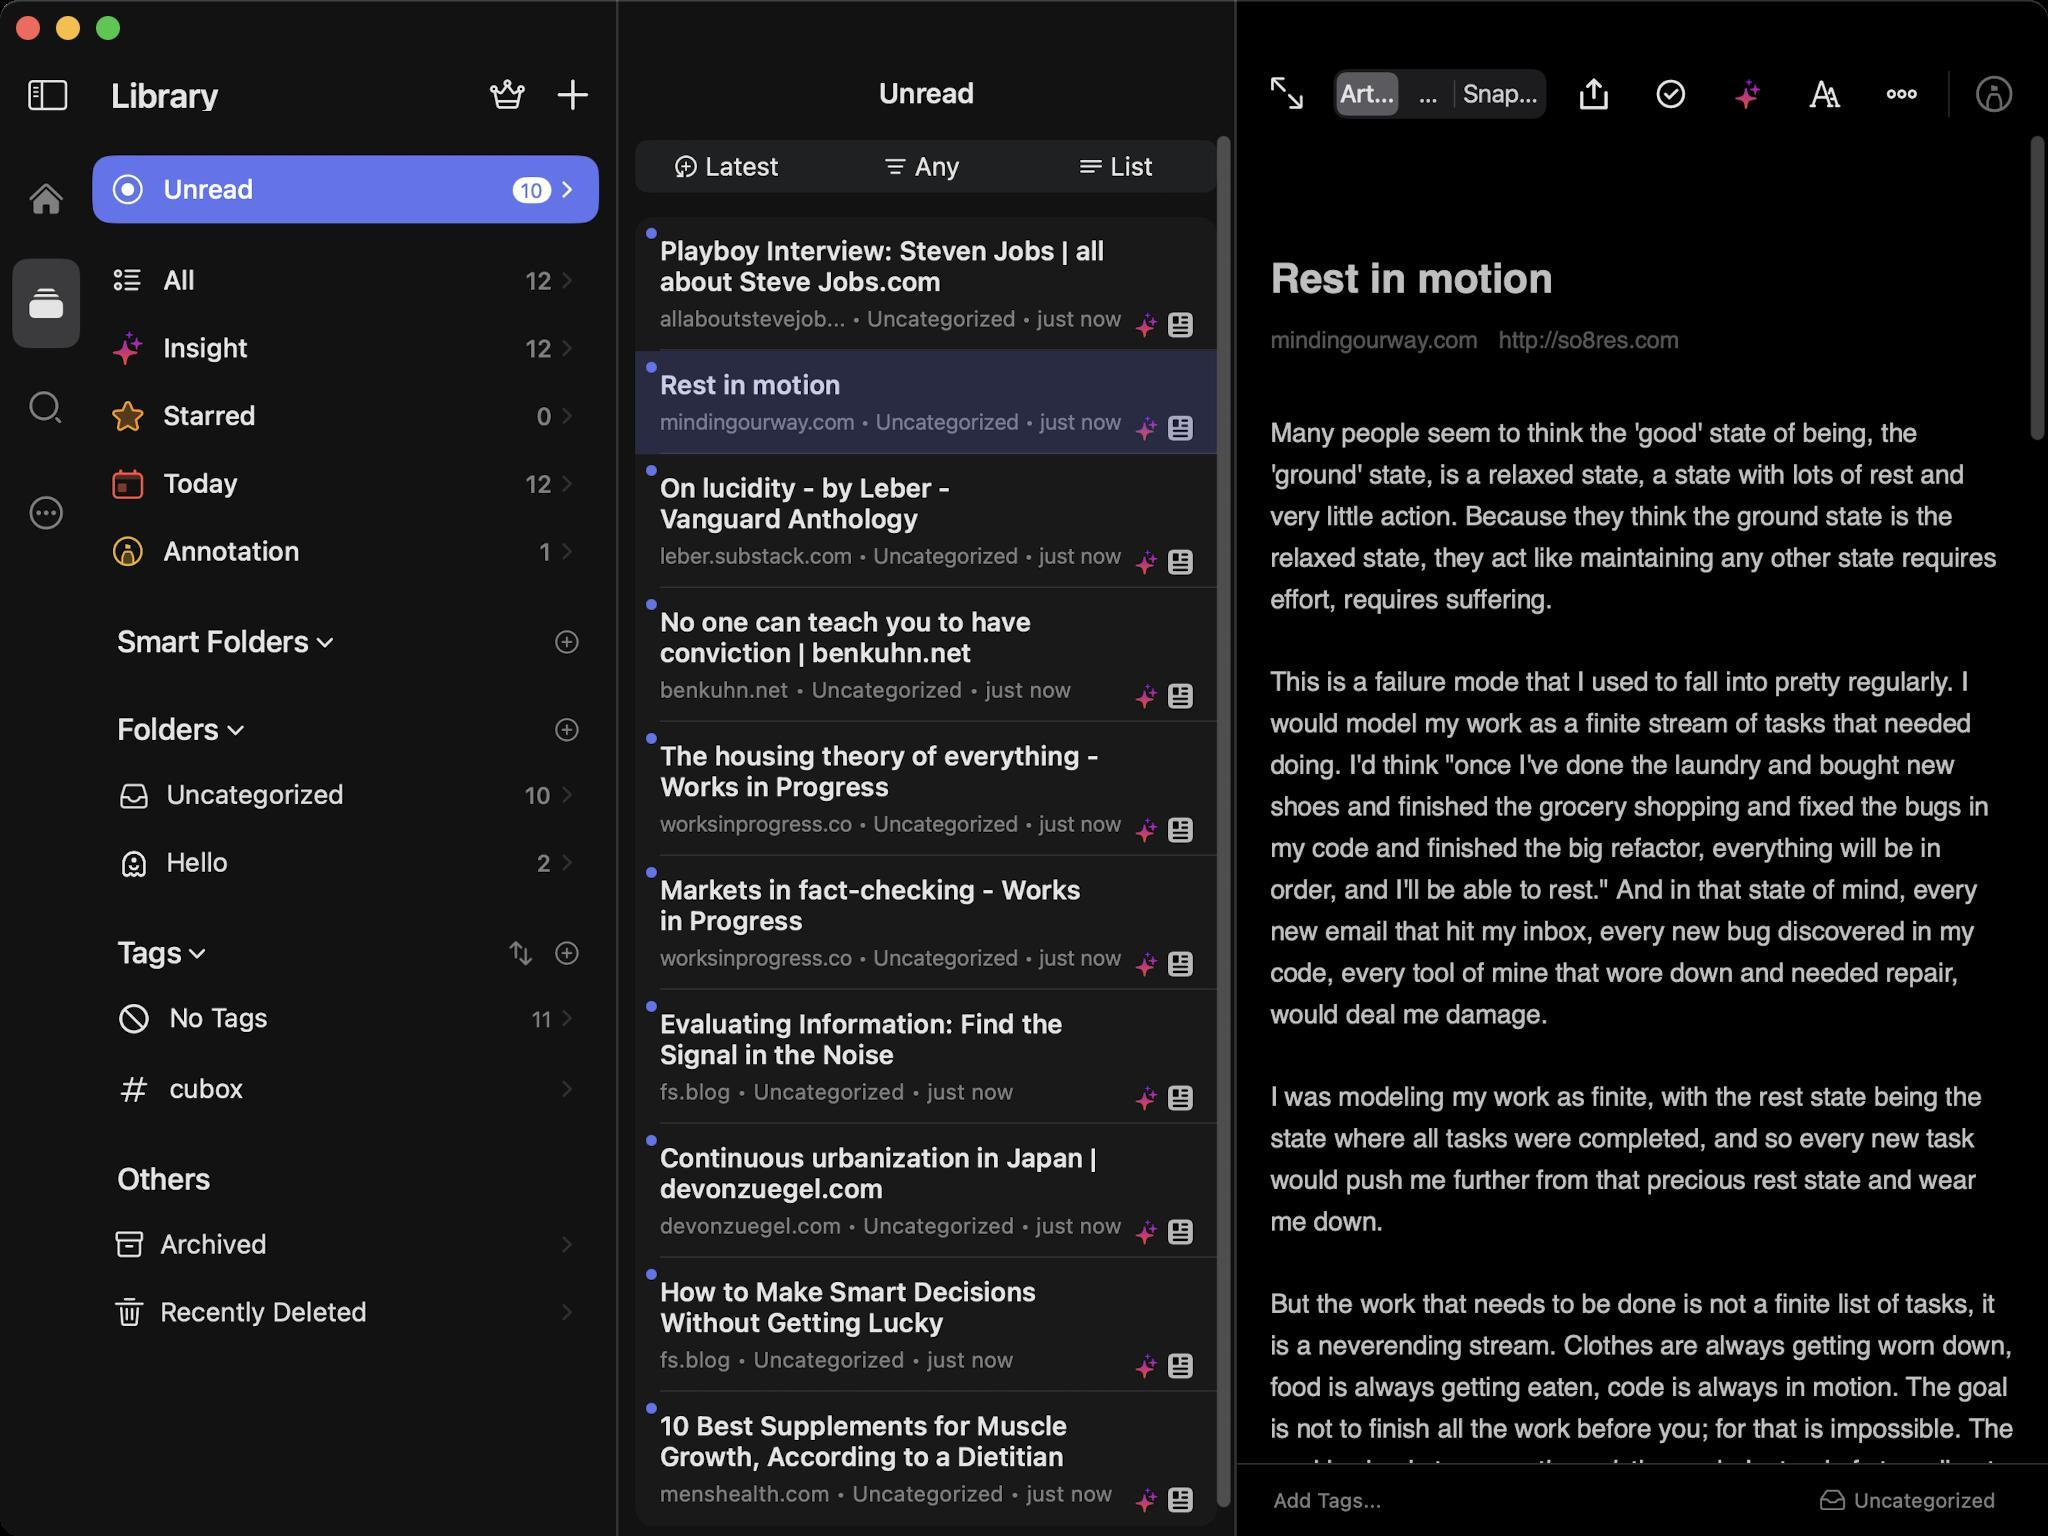
Accessibility tree:
{"name": "Cubox", "role": "AXWindow", "description": null, "role_description": "standard window", "value": null, "position": "352.00;95.00", "size": "1024;768", "children": [{"name": null, "role": "AXGroup", "description": null, "role_description": "group", "value": null, "position": "0.00;0.00", "size": "1024;768", "children": [{"name": null, "role": "AXGroup", "description": null, "role_description": "group", "value": null, "position": "0.00;0.00", "size": "1024;768", "children": [{"name": null, "role": "AXGroup", "description": null, "role_description": "group", "value": null, "position": "-77.00;0.00", "size": "385;768", "children": [{"name": null, "role": "AXGroup", "description": null, "role_description": "Nav bar", "value": null, "position": "-77.00;27.72", "size": "385;38", "children": [{"name": null, "role": "AXButton", "description": "Hide Sidebar", "role_description": "button", "value": null, "position": "3.85;30.03", "size": "40;34", "children": []}, {"name": null, "role": "AXButton", "description": "Library", "role_description": "button", "value": null, "position": "49.28;30.03", "size": "63;34", "children": []}, {"name": null, "role": "AXButton", "description": "crown", "role_description": "button", "value": null, "position": "244.86;38.50", "size": "18;18", "children": []}, {"name": null, "role": "AXButton", "description": "newCard", "role_description": "button", "value": null, "position": "277.97;38.50", "size": "18;18", "children": []}]}, {"name": null, "role": "AXGroup", "description": null, "role_description": "group", "value": null, "position": "-77.00;0.00", "size": "385;768", "children": [{"name": null, "role": "AXGroup", "description": null, "role_description": "group", "value": null, "position": "-77.00;0.00", "size": "385;768", "children": [{"name": null, "role": "AXGroup", "description": null, "role_description": "collection", "value": null, "position": "46.20;0.00", "size": "262;768", "children": [{"name": null, "role": "AXButton", "description": null, "role_description": "button", "value": null, "position": "58.52;66.22", "size": "23;12", "children": []}, {"name": null, "role": "AXStaticText", "description": "Unread", "role_description": "text", "value": "10", "position": "46.20;77.77", "size": "253;34", "children": []}, {"name": null, "role": "AXButton", "description": null, "role_description": "button", "value": null, "position": "58.52;111.65", "size": "23;12", "children": []}, {"name": null, "role": "AXStaticText", "description": "All", "role_description": "text", "value": "12", "position": "46.20;123.20", "size": "253;34", "children": []}, {"name": null, "role": "AXStaticText", "description": "Insight", "role_description": "text", "value": "12", "position": "46.20;157.08", "size": "253;34", "children": []}, {"name": null, "role": "AXStaticText", "description": "Starred", "role_description": "text", "value": "0", "position": "46.20;190.96", "size": "253;34", "children": []}, {"name": null, "role": "AXStaticText", "description": "Today", "role_description": "text", "value": "12", "position": "46.20;224.84", "size": "253;34", "children": []}, {"name": null, "role": "AXStaticText", "description": "Annotation", "role_description": "text", "value": "1", "position": "46.20;258.72", "size": "253;34", "children": []}, {"name": null, "role": "AXButton", "description": null, "role_description": "button", "value": null, "position": "58.52;292.60", "size": "109;44", "children": []}, {"name": null, "role": "AXButton", "description": null, "role_description": "button", "value": null, "position": "272.58;292.60", "size": "27;44", "children": []}, {"name": null, "role": "AXStaticText", "description": "Smart Folders", "role_description": "text", "value": null, "position": "58.52;311.08", "size": "96;19", "children": []}, {"name": null, "role": "AXButton", "description": null, "role_description": "button", "value": null, "position": "58.52;336.49", "size": "64;44", "children": []}, {"name": null, "role": "AXButton", "description": null, "role_description": "button", "value": null, "position": "272.58;336.49", "size": "27;44", "children": []}, {"name": null, "role": "AXStaticText", "description": "Folders", "role_description": "text", "value": null, "position": "58.52;354.97", "size": "51;19", "children": []}, {"name": null, "role": "AXStaticText", "description": "", "role_description": "text", "value": "10", "position": "46.20;380.38", "size": "253;34", "children": []}, {"name": null, "role": "AXStaticText", "description": "Hello", "role_description": "text", "value": "2", "position": "46.20;414.26", "size": "253;34", "children": []}, {"name": null, "role": "AXButton", "description": null, "role_description": "button", "value": null, "position": "58.52;448.14", "size": "45;44", "children": []}, {"name": null, "role": "AXButton", "description": null, "role_description": "button", "value": null, "position": "241.78;448.14", "size": "31;44", "children": []}, {"name": null, "role": "AXButton", "description": null, "role_description": "button", "value": null, "position": "272.58;448.14", "size": "27;44", "children": []}, {"name": null, "role": "AXStaticText", "description": "Tags", "role_description": "text", "value": null, "position": "58.52;466.62", "size": "32;19", "children": []}, {"name": null, "role": "AXGroup", "description": null, "role_description": "group", "value": null, "position": "46.20;492.03", "size": "253;34", "children": [{"name": null, "role": "AXStaticText", "description": "No Tags", "role_description": "text", "value": null, "position": "84.70;501.27", "size": "50;15", "children": []}, {"name": null, "role": "AXStaticText", "description": "11", "role_description": "text", "value": null, "position": "265.65;502.81", "size": "10;13", "children": []}]}, {"name": null, "role": "AXStaticText", "description": "cubox", "role_description": "text", "value": null, "position": "46.20;527.45", "size": "253;34", "children": []}, {"name": null, "role": "AXButton", "description": null, "role_description": "button", "value": null, "position": "58.52;561.33", "size": "60;44", "children": []}, {"name": null, "role": "AXStaticText", "description": "Others", "role_description": "text", "value": null, "position": "58.52;579.81", "size": "47;19", "children": []}, {"name": null, "role": "AXGroup", "description": null, "role_description": "group", "value": null, "position": "46.20;605.22", "size": "253;34", "children": [{"name": null, "role": "AXStaticText", "description": "Archived", "role_description": "text", "value": null, "position": "80.08;614.46", "size": "177;15", "children": []}]}, {"name": null, "role": "AXGroup", "description": null, "role_description": "group", "value": null, "position": "46.20;639.10", "size": "253;34", "children": [{"name": null, "role": "AXStaticText", "description": "Recently Deleted", "role_description": "text", "value": null, "position": "80.08;648.34", "size": "177;15", "children": []}]}]}, {"name": null, "role": "AXButton", "description": "tabbar0", "role_description": "button", "value": null, "position": "6.16;77.00", "size": "34;45", "children": []}, {"name": null, "role": "AXButton", "description": "tabbar1", "role_description": "button", "value": null, "position": "6.16;129.36", "size": "34;45", "children": []}, {"name": null, "role": "AXButton", "description": "tabbar2", "role_description": "button", "value": null, "position": "6.16;181.72", "size": "34;45", "children": []}, {"name": null, "role": "AXButton", "description": "setting", "role_description": "button", "value": null, "position": "6.16;234.08", "size": "34;45", "children": []}]}]}]}, {"name": null, "role": "AXSplitter", "description": null, "role_description": "splitter", "value": 30.07518768310547, "position": "308.00;0.00", "size": "1;768", "children": []}, {"name": null, "role": "AXGroup", "description": null, "role_description": "group", "value": null, "position": "309.15;0.00", "size": "308;768", "children": [{"name": null, "role": "AXGroup", "description": null, "role_description": "Nav bar", "value": null, "position": "309.15;27.72", "size": "308;38", "children": [{"name": null, "role": "AXHeading", "description": "Unread", "role_description": "heading", "value": null, "position": "439.29;38.50", "size": "49;16", "children": []}]}, {"name": null, "role": "AXGroup", "description": null, "role_description": "group", "value": null, "position": "309.15;0.00", "size": "308;768", "children": [{"name": null, "role": "AXGroup", "description": null, "role_description": "group", "value": null, "position": "309.15;0.00", "size": "308;768", "children": [{"name": null, "role": "AXGroup", "description": null, "role_description": "collection", "value": null, "position": "309.15;0.00", "size": "308;768", "children": [{"name": null, "role": "AXButton", "description": "Latest", "role_description": "button", "value": null, "position": "324.56;71.61", "size": "82;23", "children": []}, {"name": null, "role": "AXButton", "description": "Any", "role_description": "button", "value": null, "position": "422.35;71.61", "size": "82;23", "children": []}, {"name": null, "role": "AXButton", "description": "List", "role_description": "button", "value": null, "position": "519.37;71.61", "size": "82;23", "children": []}, {"name": null, "role": "AXStaticText", "description": "Playboy Interview: Steven Jobs | all about Steve Jobs.com", "role_description": "text", "value": null, "position": "317.62;108.57", "size": "291;67", "children": []}, {"name": null, "role": "AXStaticText", "description": "Rest in motion", "role_description": "text", "value": null, "position": "317.62;175.56", "size": "291;52", "children": []}, {"name": null, "role": "AXStaticText", "description": "On lucidity - by Leber - Vanguard Anthology", "role_description": "text", "value": null, "position": "317.62;227.15", "size": "291;67", "children": []}, {"name": null, "role": "AXStaticText", "description": "No one can teach you to have conviction | benkuhn.net", "role_description": "text", "value": null, "position": "317.62;294.14", "size": "291;67", "children": []}, {"name": null, "role": "AXStaticText", "description": "The housing theory of everything - Works in Progress", "role_description": "text", "value": null, "position": "317.62;361.13", "size": "291;67", "children": []}, {"name": null, "role": "AXStaticText", "description": "Markets in fact-checking - Works in Progress", "role_description": "text", "value": null, "position": "317.62;428.12", "size": "291;67", "children": []}, {"name": null, "role": "AXStaticText", "description": "Evaluating Information: Find the Signal in the Noise", "role_description": "text", "value": null, "position": "317.62;495.11", "size": "291;67", "children": []}, {"name": null, "role": "AXStaticText", "description": "Continuous urbanization in Japan | devonzuegel.com", "role_description": "text", "value": null, "position": "317.62;562.10", "size": "291;67", "children": []}, {"name": null, "role": "AXStaticText", "description": "How to Make Smart Decisions Without Getting Lucky", "role_description": "text", "value": null, "position": "317.62;629.09", "size": "291;67", "children": []}, {"name": null, "role": "AXStaticText", "description": "10 Best Supplements for Muscle Growth, According to a Dietitian", "role_description": "text", "value": null, "position": "317.62;696.08", "size": "291;67", "children": []}]}]}]}]}, {"name": null, "role": "AXSplitter", "description": null, "role_description": "splitter", "value": 30.07518768310547, "position": "617.15;0.00", "size": "1;768", "children": []}, {"name": null, "role": "AXGroup", "description": null, "role_description": "group", "value": null, "position": "618.31;0.00", "size": "406;768", "children": [{"name": null, "role": "AXGroup", "description": null, "role_description": "Nav bar", "value": null, "position": "618.31;27.72", "size": "406;38", "children": [{"name": null, "role": "AXButton", "description": "Enter Fullscreen", "role_description": "button", "value": null, "position": "625.24;30.03", "size": "37;34", "children": []}, {"name": null, "role": "AXTabGroup", "description": null, "role_description": "tab group", "value": null, "position": "666.82;34.65", "size": "107;25", "children": [{"name": null, "role": "AXRadioButton", "description": "Article", "role_description": "tab", "value": 1, "position": "666.82;34.65", "size": "34;25", "children": []}, {"name": null, "role": "AXRadioButton", "description": "Web", "role_description": "tab", "value": 0, "position": "701.47;34.65", "size": "25;25", "children": []}, {"name": null, "role": "AXRadioButton", "description": "Snapshot", "role_description": "tab", "value": 0, "position": "727.65;34.65", "size": "45;25", "children": []}]}, {"name": null, "role": "AXButton", "description": "shareMore", "role_description": "button", "value": null, "position": "785.40;35.42", "size": "23;23", "children": []}, {"name": null, "role": "AXButton", "description": "shareRead", "role_description": "button", "value": null, "position": "823.90;35.42", "size": "23;23", "children": []}, {"name": null, "role": "AXButton", "description": "insightIcon", "role_description": "button", "value": null, "position": "862.40;35.42", "size": "23;23", "children": []}, {"name": null, "role": "AXButton", "description": "shareReaderStyle", "role_description": "button", "value": null, "position": "900.90;35.42", "size": "23;23", "children": []}, {"name": null, "role": "AXButton", "description": "shareReaderMore", "role_description": "button", "value": null, "position": "939.40;35.42", "size": "23;23", "children": []}, {"name": null, "role": "AXButton", "description": "mark 0", "role_description": "button", "value": null, "position": "985.60;35.42", "size": "23;23", "children": []}]}, {"name": null, "role": "AXGroup", "description": null, "role_description": "group", "value": null, "position": "618.31;0.00", "size": "406;768", "children": [{"name": null, "role": "AXGroup", "description": null, "role_description": "group", "value": null, "position": "618.31;0.00", "size": "406;768", "children": [{"name": null, "role": "AXGroup", "description": null, "role_description": "group", "value": null, "position": "618.31;0.00", "size": "406;768", "children": [{"name": null, "role": "AXGroup", "description": null, "role_description": "group", "value": null, "position": "618.31;0.00", "size": "406;768", "children": [{"name": null, "role": "AXGroup", "description": null, "role_description": "group", "value": null, "position": "618.00;66.00", "size": "407;769", "children": [{"name": null, "role": "AXGroup", "description": null, "role_description": "group", "value": null, "position": "618.00;66.00", "size": "407;769", "children": [{"name": null, "role": "AXWebArea", "description": "Rest in motion", "role_description": "AXWebArea", "value": "", "position": "618.00;66.00", "size": "407;3383", "children": [{"name": null, "role": "AXHeading", "description": "Rest in motion", "role_description": "heading", "value": "1", "position": "635.00;127.00", "size": "142;25", "children": []}, {"name": null, "role": "AXLink", "description": "mindingourway.com", "role_description": "link", "value": "", "position": "635.00;162.00", "size": "105;16", "children": []}, {"name": null, "role": "AXStaticText", "description": "http://so8res.com", "role_description": "text", "value": "", "position": "749.00;162.00", "size": "92;16", "children": []}, {"name": null, "role": "AXStaticText", "description": "Many people seem to think the 'good' state of being, the 'ground' state, is a relaxed state, a state with lots of rest and very little action. Because they think the ground state is the relaxed state, they act like maintaining any other state requires effort, requires suffering.", "role_description": "text", "value": "", "position": "635.00;207.00", "size": "364;101", "children": []}, {"name": null, "role": "AXStaticText", "description": "This is a failure mode that I used to fall into pretty regularly. I would model my work as a finite stream of tasks that needed doing. I'd think \"once I've done the laundry and bought new shoes and finished the grocery shopping and fixed the bugs in my code and finished the big refactor, everything will be in order, and I'll be able to rest.\" And in that state of mind, every new email that hit my inbox, every new bug discovered in my code, every tool of mine that wore down and needed repair, would deal me damage.", "role_description": "text", "value": "", "position": "635.00;331.00", "size": "360;185", "children": []}, {"name": null, "role": "AXStaticText", "description": "I was modeling my work as finite, with the rest state being the state where all tasks were completed, and so every new task would push me further from that precious rest state and wear me down.", "role_description": "text", "value": "", "position": "635.00;539.00", "size": "357;80", "children": []}, {"name": null, "role": "AXStaticText", "description": "But the work that needs to be done is not a finite list of tasks, it is a neverending stream. Clothes are always getting worn down, food is always getting eaten, code is always in motion. The goal is not to finish all the work before you; for that is impossible. The goal is simply to move", "role_description": "text", "value": "", "position": "635.00;642.00", "size": "373;102", "children": []}, {"name": null, "role": "AXStaticText", "description": "through", "role_description": "text", "value": "", "position": "766.00;726.00", "size": "47;18", "children": []}, {"name": null, "role": "AXStaticText", "description": "the work. Instead of struggling to reach the end of the stream, simply focus on moving along it.", "role_description": "text", "value": "", "position": "635.00;726.00", "size": "371;38", "children": []}, {"name": null, "role": "AXStaticText", "description": "separator", "role_description": "text", "value": "", "position": "635.00;786.00", "size": "373;2", "children": []}, {"name": null, "role": "AXStaticText", "description": "Advertisements and media often push the narrative that the purpose of all our toil is to win a chance at relaxation. We're supposed to work hard at boring jobs in order to earn our vacations. We're supposed to work hard for decades so that we can retire. (We're supposed to conceive of heaven as a place where nobody does anything except lounge on clouds.)", "role_description": "text", "value": "", "position": "635.00;809.00", "size": "369;122", "children": []}, {"name": null, "role": "AXStaticText", "description": "I call bullshit. For almost everybody, inaction is", "role_description": "text", "value": "", "position": "635.00;954.00", "size": "274;18", "children": []}, {"name": null, "role": "AXStaticText", "description": "boring.", "role_description": "text", "value": "", "position": "907.00;954.00", "size": "41;18", "children": []}, {"name": null, "role": "AXStaticText", "description": "That's why we pick up books, go exploring, and take up hobbies. The ground state is an active state, not a passive one.", "role_description": "text", "value": "", "position": "635.00;954.00", "size": "362;60", "children": []}, {"name": null, "role": "AXStaticText", "description": "The", "role_description": "text", "value": "", "position": "635.00;1037.00", "size": "28;18", "children": []}, {"name": null, "role": "AXStaticText", "description": "actual", "role_description": "text", "value": "", "position": "661.00;1037.00", "size": "36;18", "children": []}, {"name": null, "role": "AXStaticText", "description": "reward state is not one where you're lazing around doing nothing. It's one where you're keeping busy, where you're doing things that stimulate you, and where you're resting only a fraction of the time. The preferred ground state is not one where you have no activity to partake in, it's one where you're managing the streams of activity precisely, and moving through them at the right pace: not too fast, but also not too slow. For that would be boring.", "role_description": "text", "value": "", "position": "635.00;1037.00", "size": "371;163", "children": []}, {"name": null, "role": "AXStaticText", "description": "And yet, most people have this model of the world where whenever they're not resting, they're taking damage. When the homework isn't done, they're taking damage. When they're reading a textbook, they're taking damage. When they go to sleep with work unfinished, they're taking damage. When they're at a large social event, they're taking damage. Some part of them yearns to be in the rest state, where they don't need to do all these", "role_description": "text", "value": "", "position": "635.00;1224.00", "size": "364;163", "children": []}, {"name": null, "role": "AXStaticText", "description": "things", "role_description": "text", "value": "", "position": "753.00;1369.00", "size": "36;18", "children": []}, {"name": null, "role": "AXStaticText", "description": ", and insofar as they aren't, they're suffering a little.", "role_description": "text", "value": "", "position": "635.00;1369.00", "size": "354;39", "children": []}, {"name": null, "role": "AXStaticText", "description": "This is a grave error, in a world where the work is never finished, where the tasks are neverending.", "role_description": "text", "value": "", "position": "635.00;1431.00", "size": "322;39", "children": []}, {"name": null, "role": "AXStaticText", "description": "Rest is not a reward for getting through all your obligations.", "role_description": "text", "value": "", "position": "635.00;1493.00", "size": "343;18", "children": []}, {"name": null, "role": "AXLink", "description": "You already dropped your obligations, remember?", "role_description": "link", "value": "", "position": "635.00;1493.00", "size": "369;39", "children": []}, {"name": null, "role": "AXStaticText", "description": "Rather, rest (and personal health, and personal time) are part of the goal. Both because most people care about their personal comfort, and because taking care of yourself is very important in order to do all the other things you want to do.", "role_description": "text", "value": "", "position": "635.00;1514.00", "size": "366;101", "children": []}, {"name": null, "role": "AXStaticText", "description": "Rest isn't something you do when everything else is finished. Everything else doesn't", "role_description": "text", "value": "", "position": "635.00;1638.00", "size": "353;39", "children": []}, {"name": null, "role": "AXStaticText", "description": "get", "role_description": "text", "value": "", "position": "773.00;1659.00", "size": "20;18", "children": []}, {"name": null, "role": "AXStaticText", "description": "finished. Rather, there are lots of activities that you do, some which are more fun than others, and rest is an important one to do in appropriate proportions. Disconnect your impulse to rest from whether or not the world is in a stable state, because, spoiler alert,", "role_description": "text", "value": "", "position": "635.00;1659.00", "size": "372;101", "children": []}, {"name": null, "role": "AXLink", "description": "the world isn't going to be in a stable state for a long time", "role_description": "link", "value": "", "position": "635.00;1742.00", "size": "362;39", "children": []}, {"name": null, "role": "AXStaticText", "description": ".", "role_description": "text", "value": "", "position": "831.00;1763.00", "size": "5;18", "children": []}, {"name": null, "role": "AXStaticText", "description": "Rest isn't a reward for good behavior! It's not something you get to do when all the work is finished! That's finite task thinking. Rather, rest and health are just two of the unending streams that you move through.", "role_description": "text", "value": "", "position": "635.00;1804.00", "size": "370;81", "children": []}, {"name": null, "role": "AXStaticText", "description": "separator", "role_description": "text", "value": "", "position": "635.00;1906.00", "size": "373;3", "children": []}, {"name": null, "role": "AXStaticText", "description": "Imagine the person who is tight on money and needs to buy groceries once a month. Imagine that they agonize over every purchase, even though they know that they're buying as little as they can in order to secure the health of their family. You might suggest to them that they stop fretting over individual purchases and come to terms once and for all with the fact that food is a necessary purchase, and suggest that they fret over their", "role_description": "text", "value": "", "position": "635.00;1929.00", "size": "371;143", "children": []}, {"name": null, "role": "AXStaticText", "description": "budget", "role_description": "text", "value": "", "position": "635.00;2075.00", "size": "41;18", "children": []}, {"name": null, "role": "AXStaticText", "description": "instead. That way, they won't need to suffer every time they enter a grocery store.", "role_description": "text", "value": "", "position": "635.00;2075.00", "size": "360;38", "children": []}, {"name": null, "role": "AXStaticText", "description": "The same technique applies to effort. You don't need to suffer every time it's time to do the laundry. Stop looking at the individual tasks, and start looking at the streams of work, some of which you can widen and some of which you can narrow.", "role_description": "text", "value": "", "position": "635.00;2137.00", "size": "365;80", "children": []}, {"name": null, "role": "AXStaticText", "description": "Look at", "role_description": "text", "value": "", "position": "635.00;2240.00", "size": "48;18", "children": []}, {"name": null, "role": "AXStaticText", "description": "all", "role_description": "text", "value": "", "position": "681.00;2240.00", "size": "15;18", "children": []}, {"name": null, "role": "AXStaticText", "description": "the streams you want to move through, assess how much bandwidth you have available, and then simply move through the streams at the appropriate clip. Some streams will be unpleasant (chores, etc.), some will be basically mandatory (making money, etc.), some will be quite fun (learning, exploring, relaxing, etc.), and some of the most important streams are the meta streams (improving your capacity, finding better ways to fulfill your needs, etc.). But in all cases, simply see the streams and then move along them.", "role_description": "text", "value": "", "position": "635.00;2240.00", "size": "366;184", "children": []}, {"name": null, "role": "AXStaticText", "description": "Many people I meet seem to think that they need to take damage whenever they're working, and then only heal it when they rest. While they're studying, they're taking damage. While they're at a large social event, they're taking damage. While they're doing their job, they're taking damage. They seem to think they \"should\" be able to be at home doing nothing, and so when they're not, they're taking damage. They think that the ground state is a resting state, a state of inaction, and so whenever they're acting, this is a deviation from the default, and it requires effort to maintain.", "role_description": "text", "value": "", "position": "635.00;2448.00", "size": "370;205", "children": []}, {"name": null, "role": "AXStaticText", "description": "I say,", "role_description": "text", "value": "", "position": "635.00;2676.00", "size": "35;18", "children": []}, {"name": null, "role": "AXStaticText", "description": "the ground state is in motion.", "role_description": "text", "value": "", "position": "669.00;2676.00", "size": "169;18", "children": []}, {"name": null, "role": "AXStaticText", "description": "The privileged state is not a frozen state. Most of us wouldn't want to just lie in bed doing nothing forever, anyway. The easiest state to maintain isn't a motionless state, it's the state where you're out there", "role_description": "text", "value": "", "position": "635.00;2676.00", "size": "367;80", "children": []}, {"name": null, "role": "AXStaticText", "description": "doing what needs doing", "role_description": "text", "value": "", "position": "635.00;2738.00", "size": "373;39", "children": []}, {"name": null, "role": "AXStaticText", "description": "at a sustainable pace.", "role_description": "text", "value": "", "position": "706.00;2759.00", "size": "136;18", "children": []}, {"name": null, "role": "AXStaticText", "description": "That's", "role_description": "text", "value": "", "position": "840.00;2759.00", "size": "38;18", "children": []}, {"name": null, "role": "AXStaticText", "description": "the ground state, that's the state that requires no effort to maintain. Anything less leads to boredom, and it's", "role_description": "text", "value": "", "position": "635.00;2759.00", "size": "366;60", "children": []}, {"name": null, "role": "AXStaticText", "description": "boredom", "role_description": "text", "value": "", "position": "787.00;2801.00", "size": "54;18", "children": []}, {"name": null, "role": "AXStaticText", "description": "that's taxing.", "role_description": "text", "value": "", "position": "839.00;2801.00", "size": "79;18", "children": []}, {"name": null, "role": "AXStaticText", "description": "I think one of the reasons people think high productivity is hard is that they think of lying in bed doing nothing as the default state, and anything else as taking damage. But it's not. It's really not. We were built to", "role_description": "text", "value": "", "position": "635.00;2842.00", "size": "373;81", "children": []}, {"name": null, "role": "AXStaticText", "description": "move", "role_description": "text", "value": "", "position": "757.00;2905.00", "size": "34;18", "children": []}, {"name": null, "role": "AXStaticText", "description": ", and", "role_description": "text", "value": "", "position": "789.00;2905.00", "size": "35;18", "children": []}, {"name": null, "role": "AXLink", "description": "we have things to do", "role_description": "link", "value": "", "position": "822.00;2905.00", "size": "122;18", "children": []}, {"name": null, "role": "AXStaticText", "description": ".", "role_description": "text", "value": "", "position": "942.00;2905.00", "size": "6;18", "children": []}, {"name": null, "role": "AXStaticText", "description": "Make sure you're not taking damage just for moving. If any state of being is going to wear you down, then I suggest that you feel pressure whenever you start to move too fast", "role_description": "text", "value": "", "position": "635.00;2946.00", "size": "373;60", "children": []}, {"name": null, "role": "AXStaticText", "description": "or", "role_description": "text", "value": "", "position": "900.00;2988.00", "size": "14;18", "children": []}, {"name": null, "role": "AXStaticText", "description": "too slow. Take damage when your life is too boring and nothing's getting done, and take damage when your life is moving at an unsustainable pace: but don't take damage when you're moving through the streams at a steady clip.", "role_description": "text", "value": "", "position": "635.00;2988.00", "size": "368;101", "children": []}, {"name": null, "role": "AXStaticText", "description": "The default state, the effortless state, is the one where you're moving along many streams. It is up to you to make sure that you're prioritizing the right streams and that you're steadily increasing your throughput, but the end goal is not to cease moving. Total inaction is dreadfully boring.", "role_description": "text", "value": "", "position": "635.00;3112.00", "size": "355;101", "children": []}, {"name": null, "role": "AXStaticText", "description": "The ground state, the state to aspire to, the healthy state, the state that occurs naturally when you aren't forcing yourself to do anything, is the state where you're getting done what you want done as fast as is sustainable, and no faster.", "role_description": "text", "value": "", "position": "635.00;3237.00", "size": "371;80", "children": []}, {"name": null, "role": "AXStaticText", "description": "The ground state is in motion.", "role_description": "text", "value": "", "position": "635.00;3340.00", "size": "173;18", "children": []}, {"name": null, "role": "AXLink", "description": "mindingourway.com", "role_description": "link", "value": "", "position": "635.00;3382.00", "size": "105;17", "children": []}]}]}]}]}]}, {"name": null, "role": "AXButton", "description": null, "role_description": "button", "value": null, "position": "636.79;739.97", "size": "243;20", "children": []}, {"name": null, "role": "AXButton", "description": null, "role_description": "button", "value": null, "position": "903.21;739.97", "size": "102;20", "children": []}]}]}]}]}]}, {"name": null, "role": "AXButton", "description": null, "role_description": "close button", "value": null, "position": "7.00;6.00", "size": "14;16", "children": []}, {"name": null, "role": "AXButton", "description": null, "role_description": "full screen button", "value": null, "position": "47.00;6.00", "size": "14;16", "children": [{"name": null, "role": "AXGroup", "description": null, "role_description": "group", "value": null, "position": "47.00;6.00", "size": "14;16", "children": [{"name": null, "role": "AXGroup", "description": null, "role_description": "group", "value": null, "position": "47.00;6.00", "size": "14;16", "children": []}]}]}, {"name": null, "role": "AXButton", "description": null, "role_description": "minimize button", "value": null, "position": "27.00;6.00", "size": "14;16", "children": []}]}